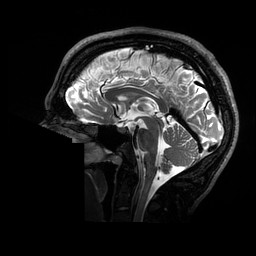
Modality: T2w
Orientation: axial